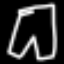
Label: pants